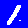
Digit: 1